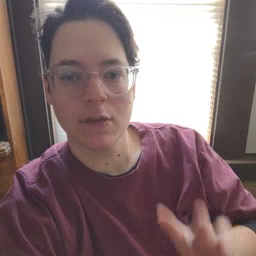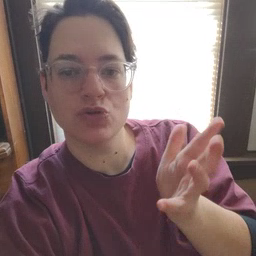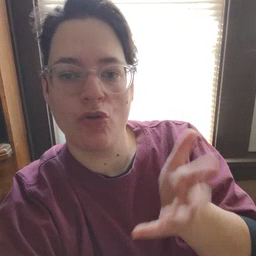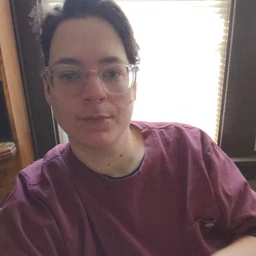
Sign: talk